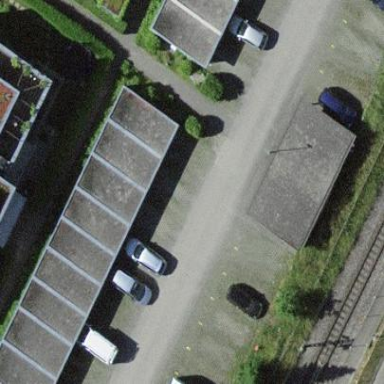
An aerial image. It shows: Garage.